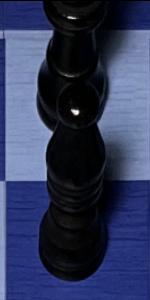
Label: Bishop_Black